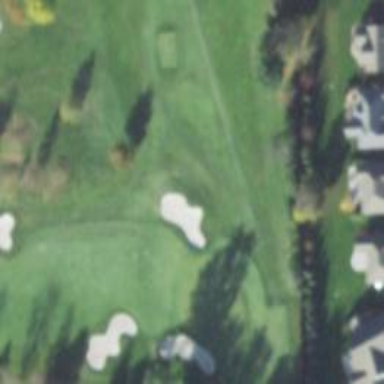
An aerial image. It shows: Path for both roads and golfers.